Field crop: maize
Growth stage: 2
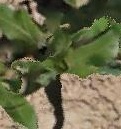
Species: maize